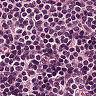
Metastatic tissue present: no